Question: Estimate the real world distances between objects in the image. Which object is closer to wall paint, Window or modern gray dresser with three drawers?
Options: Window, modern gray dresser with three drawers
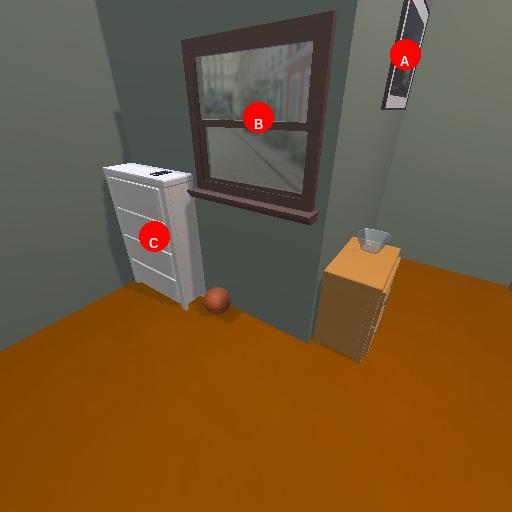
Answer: Window